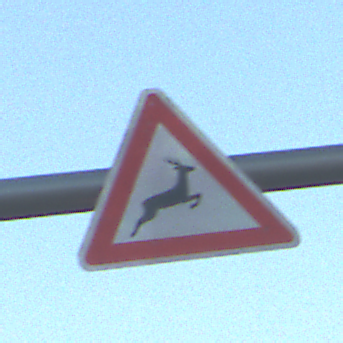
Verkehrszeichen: WildwechselLinks
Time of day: SunriseSunset
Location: Outdoor (Nature)
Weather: Clear
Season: Winter
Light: Natural